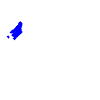
Particle: electron